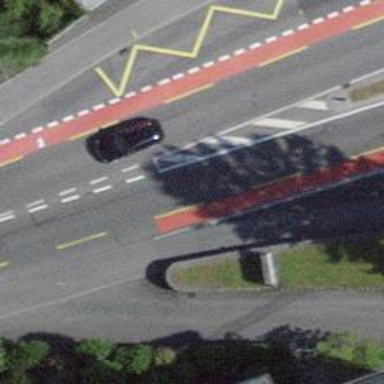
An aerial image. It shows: Bus stop with stop position for public transport.